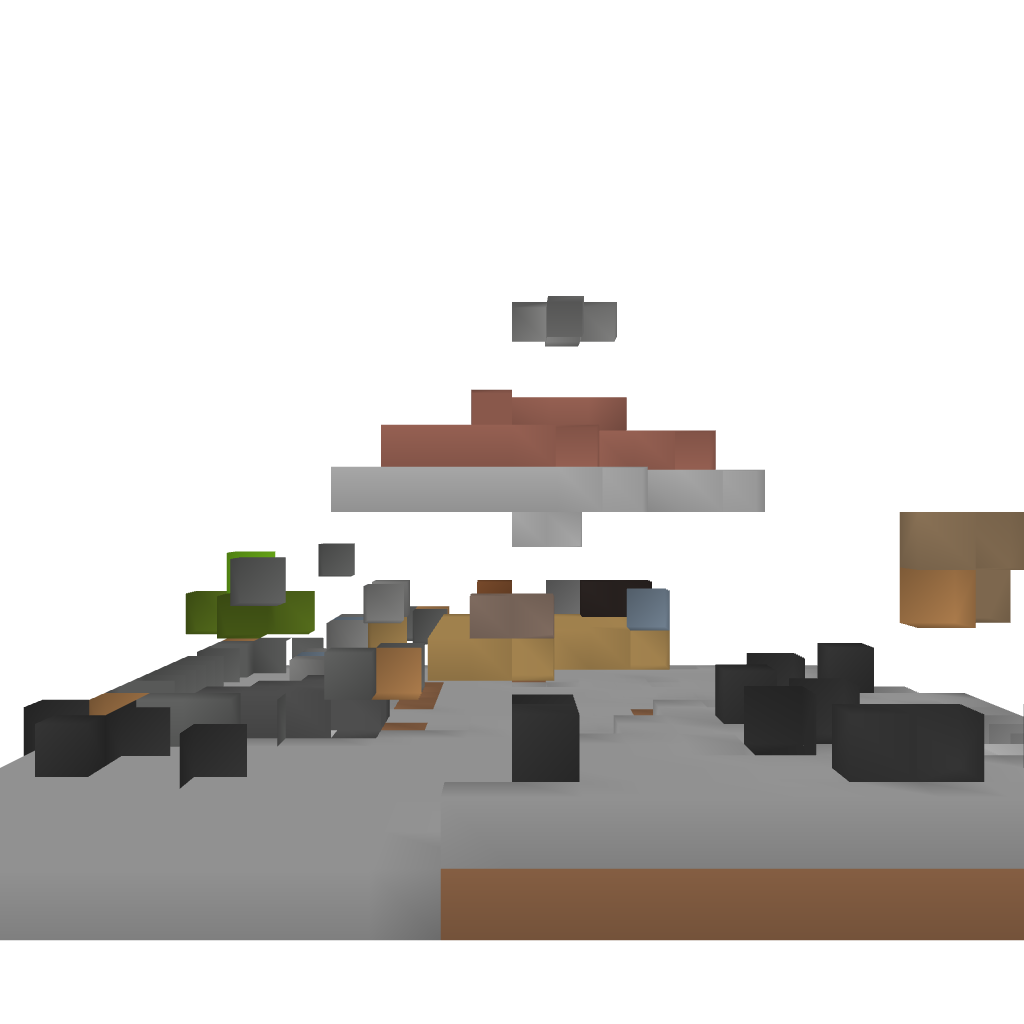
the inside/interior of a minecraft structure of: Small Modern House